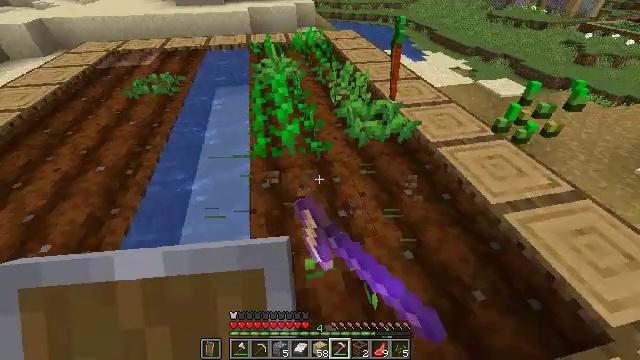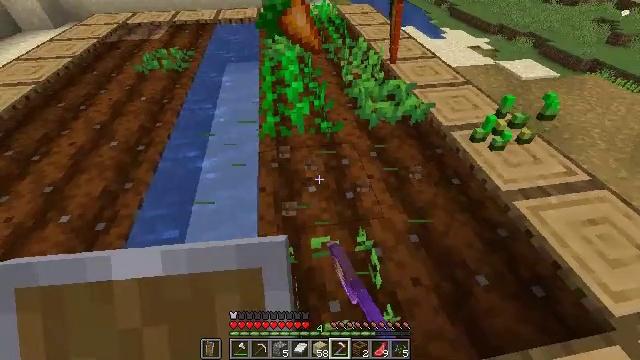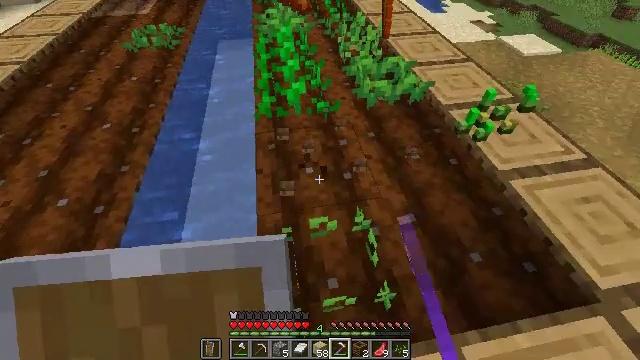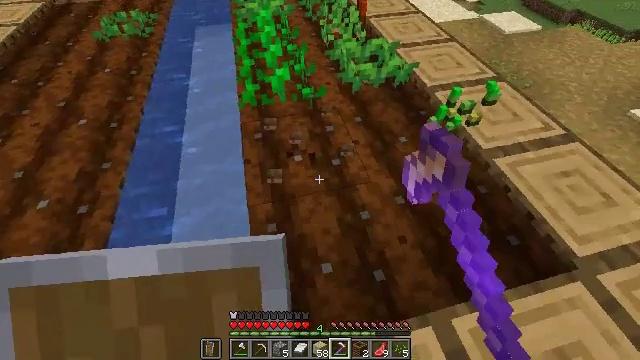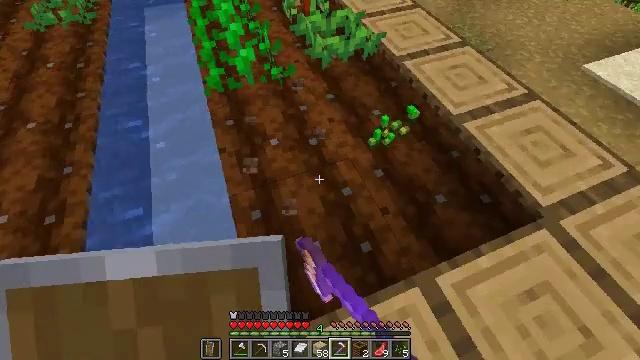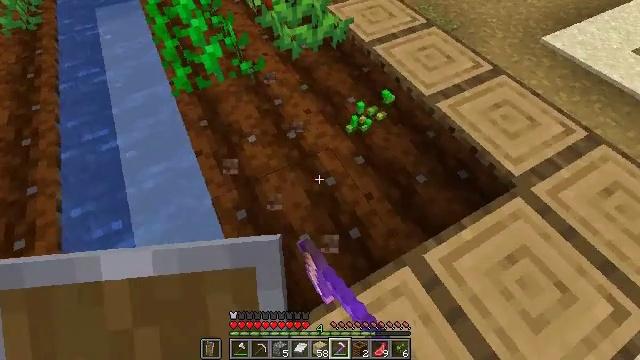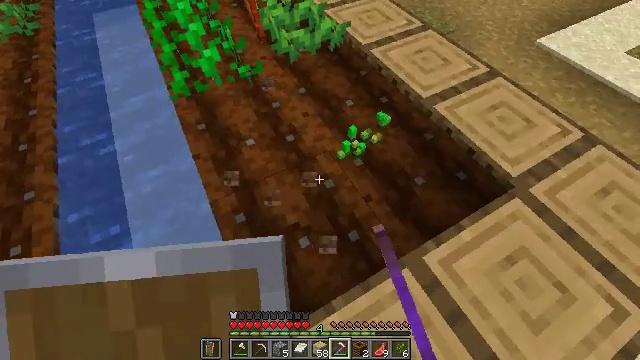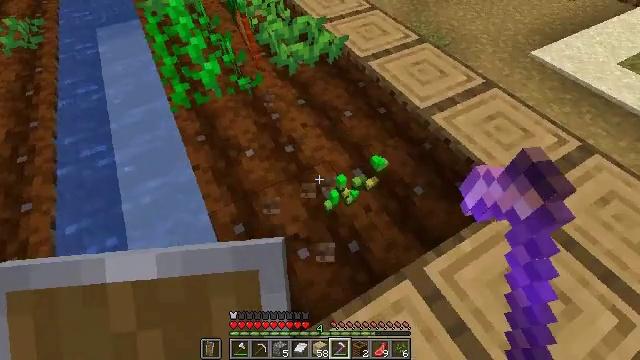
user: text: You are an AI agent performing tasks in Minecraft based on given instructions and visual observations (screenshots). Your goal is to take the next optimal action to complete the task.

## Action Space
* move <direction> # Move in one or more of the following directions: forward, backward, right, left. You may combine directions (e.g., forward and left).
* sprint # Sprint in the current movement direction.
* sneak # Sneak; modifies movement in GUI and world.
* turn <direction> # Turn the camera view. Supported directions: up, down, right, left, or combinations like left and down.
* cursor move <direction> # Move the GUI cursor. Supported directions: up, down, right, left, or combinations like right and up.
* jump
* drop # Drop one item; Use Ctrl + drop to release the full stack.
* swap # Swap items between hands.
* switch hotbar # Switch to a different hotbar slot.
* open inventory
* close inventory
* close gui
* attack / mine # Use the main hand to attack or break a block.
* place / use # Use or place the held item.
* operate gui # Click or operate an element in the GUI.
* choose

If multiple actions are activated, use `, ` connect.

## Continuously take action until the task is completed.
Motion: motion action
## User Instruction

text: Mine beetroots from the garden.
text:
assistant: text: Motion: turn left and down, attack / mine
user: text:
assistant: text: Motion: turn down, attack / mine
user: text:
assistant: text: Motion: turn right and down, attack / mine
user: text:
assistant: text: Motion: turn right and down, attack / mine
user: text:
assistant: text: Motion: turn right and down, attack / mine
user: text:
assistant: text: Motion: attack / mine
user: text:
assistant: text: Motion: move forward, turn up, attack / mine
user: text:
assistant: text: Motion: attack / mine